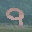
Label: 9